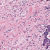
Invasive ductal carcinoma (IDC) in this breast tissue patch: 1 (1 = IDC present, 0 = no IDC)